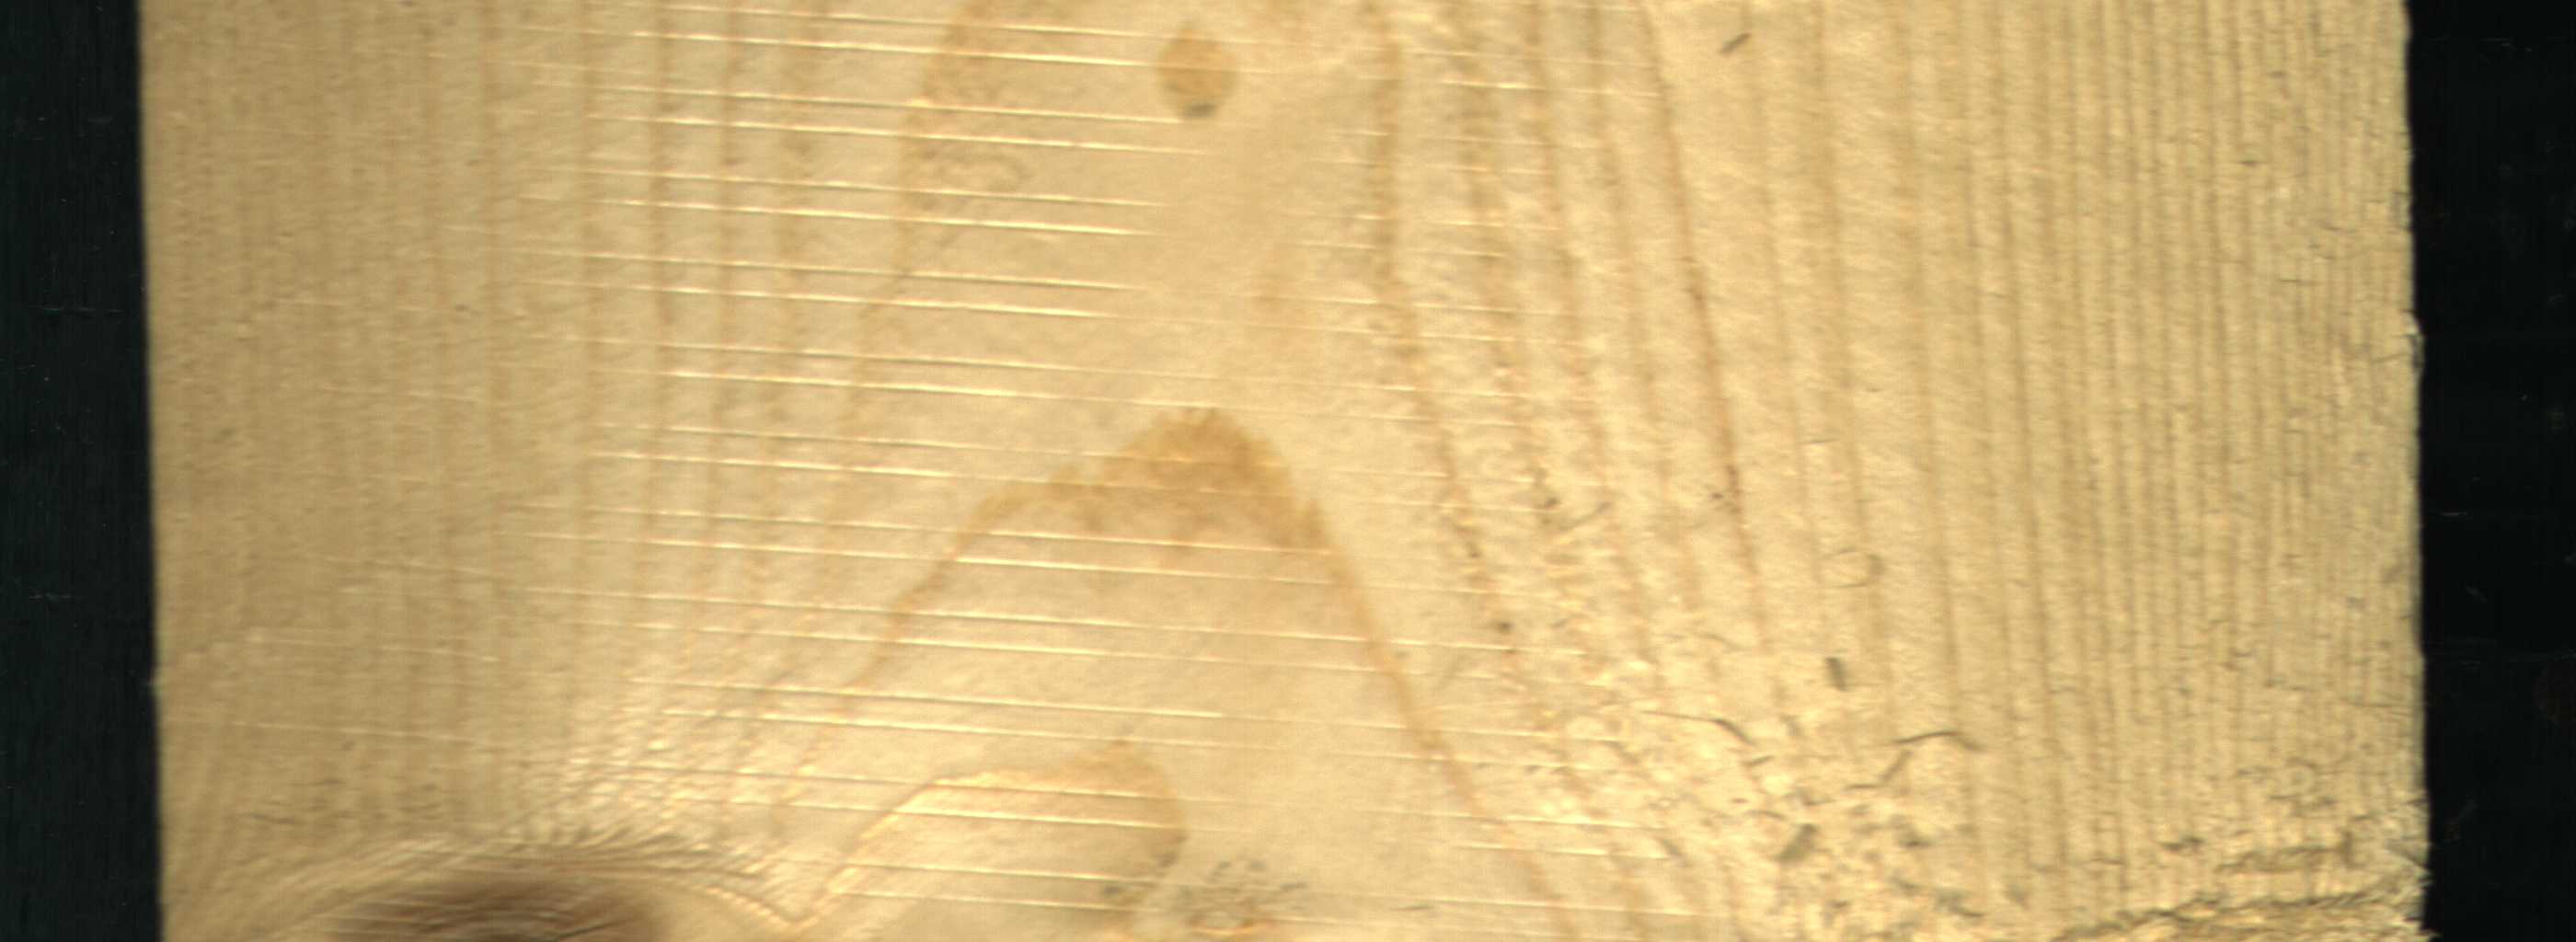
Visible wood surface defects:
Live_Knot